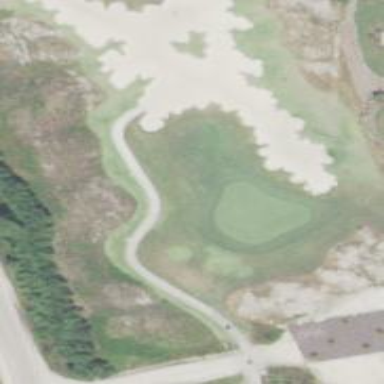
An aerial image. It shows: Service road used as golf cart path.